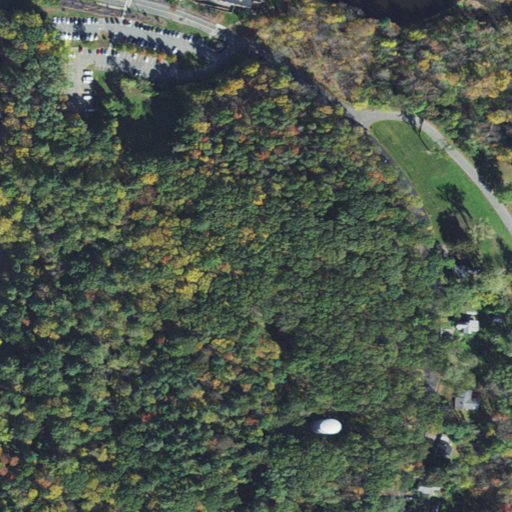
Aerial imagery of mountain in Massachusetts named Prospect Hill containing deciduous forest, open development, mixed forest, evergreen forest, woody wetlands, medium intensity development, low intensity development, open water, and herbaceous wetlands